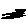
Label: bird